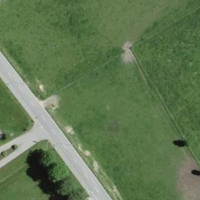
EUNIS habitat code: 52
Species observed at this site:
Juglans regia